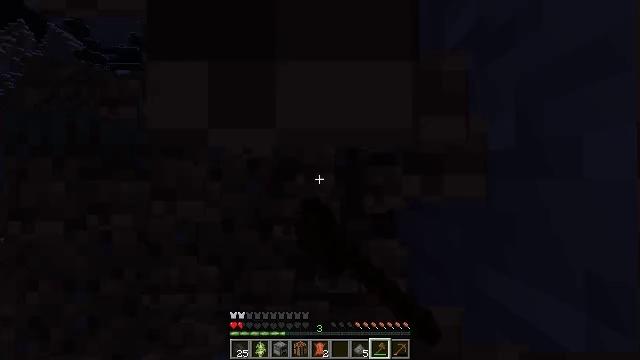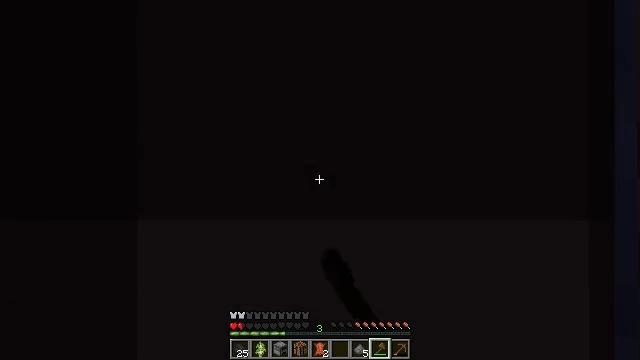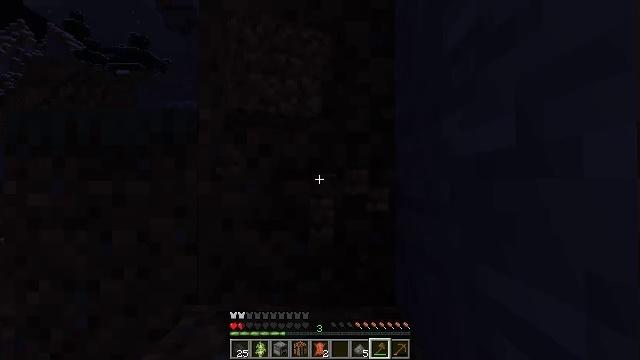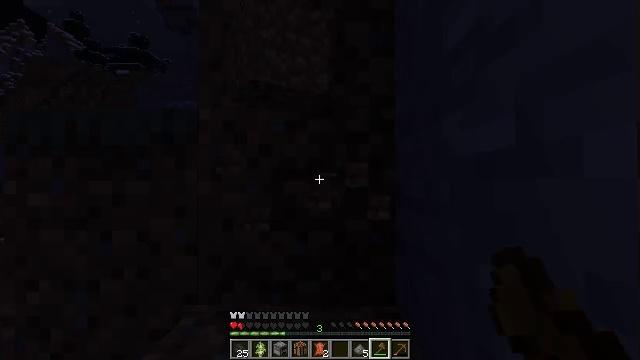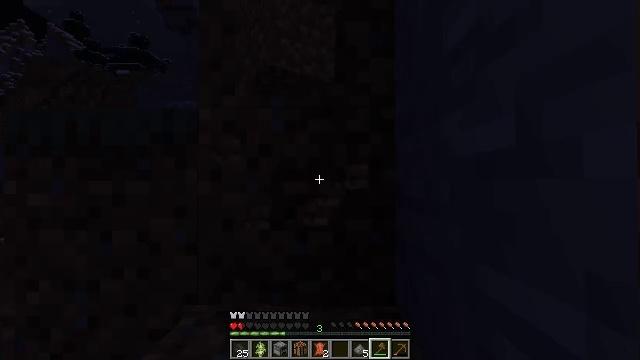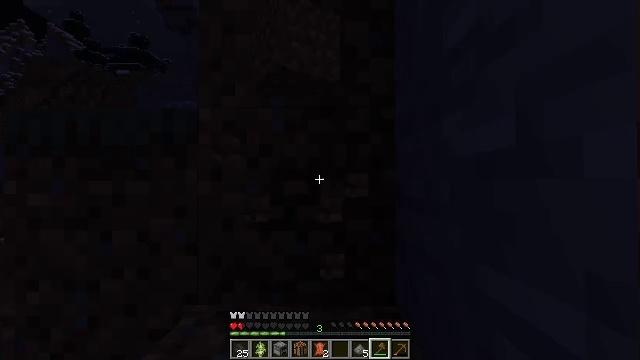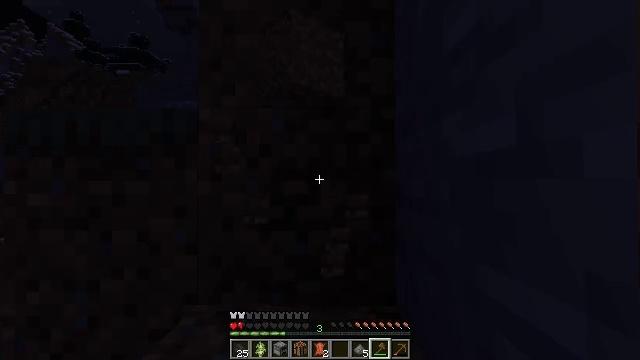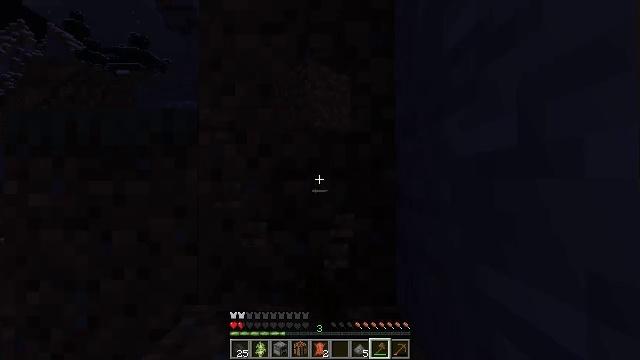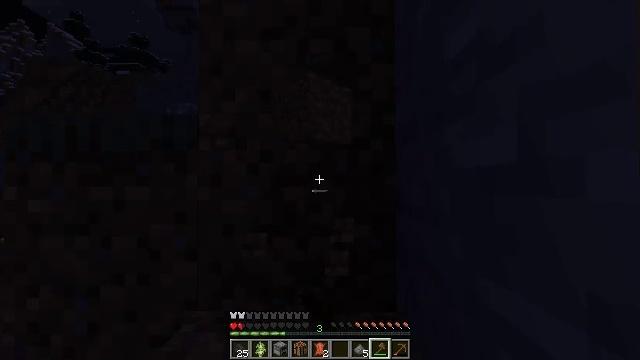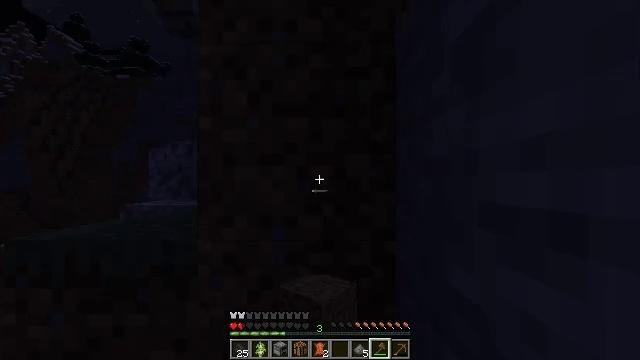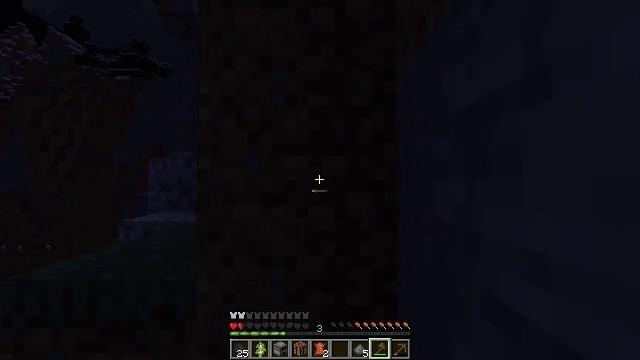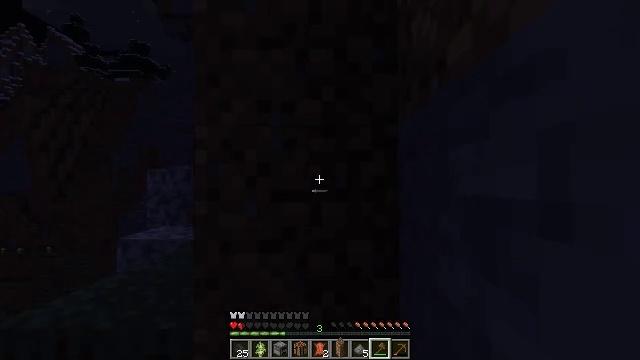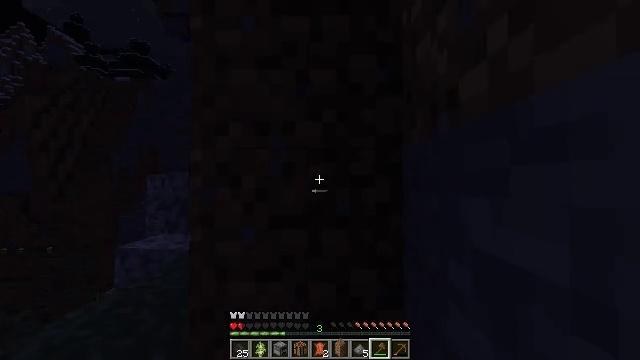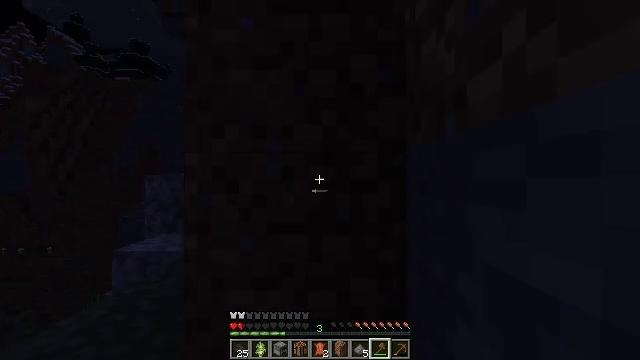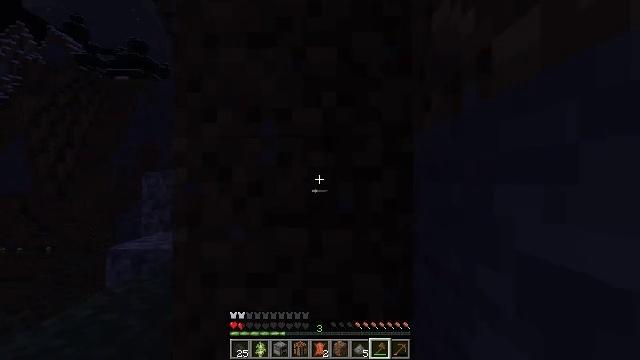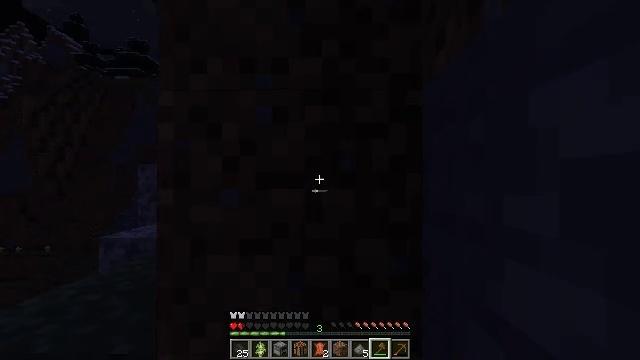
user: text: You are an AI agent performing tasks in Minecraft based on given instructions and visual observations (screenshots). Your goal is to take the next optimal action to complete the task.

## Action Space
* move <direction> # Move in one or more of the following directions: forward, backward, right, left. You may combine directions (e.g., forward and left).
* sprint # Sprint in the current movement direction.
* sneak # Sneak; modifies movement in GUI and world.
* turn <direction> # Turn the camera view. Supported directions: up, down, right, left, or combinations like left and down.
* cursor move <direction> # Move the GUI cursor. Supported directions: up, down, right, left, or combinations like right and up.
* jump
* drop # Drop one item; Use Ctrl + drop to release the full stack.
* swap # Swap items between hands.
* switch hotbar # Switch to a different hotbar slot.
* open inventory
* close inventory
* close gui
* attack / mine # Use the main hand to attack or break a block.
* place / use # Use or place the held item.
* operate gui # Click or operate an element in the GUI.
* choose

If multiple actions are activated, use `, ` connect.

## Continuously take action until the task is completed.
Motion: motion action
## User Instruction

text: Attack the ground to gather dirt.
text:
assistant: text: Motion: attack / mine
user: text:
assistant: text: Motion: attack / mine
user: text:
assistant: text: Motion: attack / mine
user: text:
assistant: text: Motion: attack / mine
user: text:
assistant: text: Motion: attack / mine
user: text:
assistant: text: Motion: move forward, attack / mine
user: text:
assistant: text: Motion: move forward
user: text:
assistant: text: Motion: move forward, jump
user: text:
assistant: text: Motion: move forward, jump
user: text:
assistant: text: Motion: move forward, jump
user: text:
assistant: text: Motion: move forward, jump
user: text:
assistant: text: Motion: move forward, jump
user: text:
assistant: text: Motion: move forward, jump
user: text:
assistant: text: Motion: move forward
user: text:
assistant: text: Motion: no_op
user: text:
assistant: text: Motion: attack / mine
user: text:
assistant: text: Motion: attack / mine
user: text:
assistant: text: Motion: attack / mine
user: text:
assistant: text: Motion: attack / mine
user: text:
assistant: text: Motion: attack / mine
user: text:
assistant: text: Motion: attack / mine
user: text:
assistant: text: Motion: attack / mine
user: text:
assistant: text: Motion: attack / mine
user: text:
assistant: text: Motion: attack / mine
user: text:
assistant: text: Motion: attack / mine
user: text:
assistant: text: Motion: attack / mine
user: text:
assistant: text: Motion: attack / mine
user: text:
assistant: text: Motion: attack / mine
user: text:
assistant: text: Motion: attack / mine
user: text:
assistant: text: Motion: attack / mine